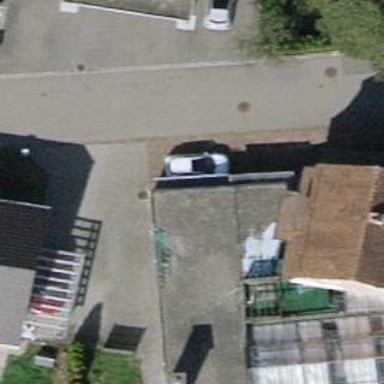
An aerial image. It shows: Detached building with gambrel roof shape.